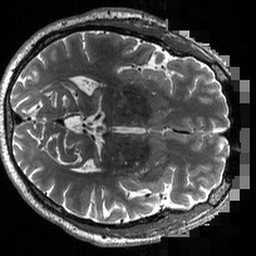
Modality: T2w
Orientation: axial
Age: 60
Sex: male
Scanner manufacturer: siemens
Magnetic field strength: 3 T
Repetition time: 3.39 s
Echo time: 0.39 s